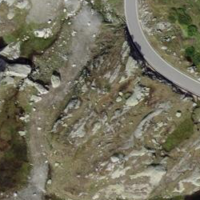
EUNIS habitat code: 31
Species observed at this site:
Eristalis tenax
Kalmia procumbens
Zygaena exulans
Meliscaeva auricollis
Geum montanum
Vaccinium myrtillus
Campanula scheuchzeri